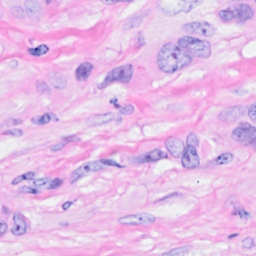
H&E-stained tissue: Breast